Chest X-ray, PA view. Patient: 33 years old, sex F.
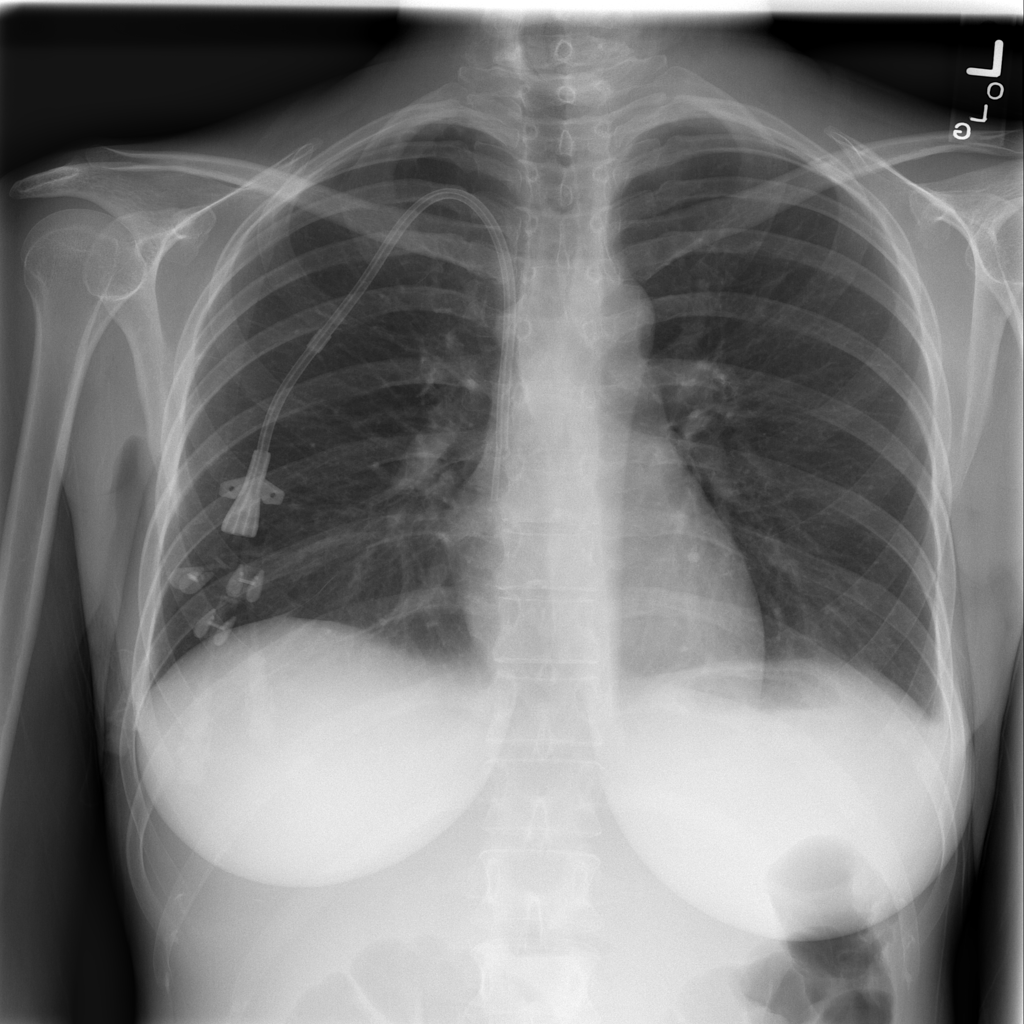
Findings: Effusion